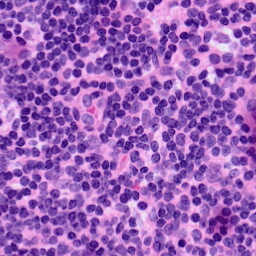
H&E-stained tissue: LymphNode